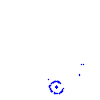
Particle: kaon